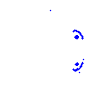
Particle: pion